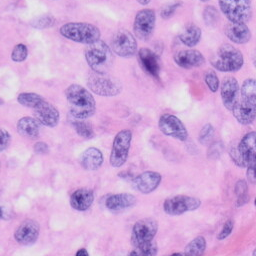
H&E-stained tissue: Skin